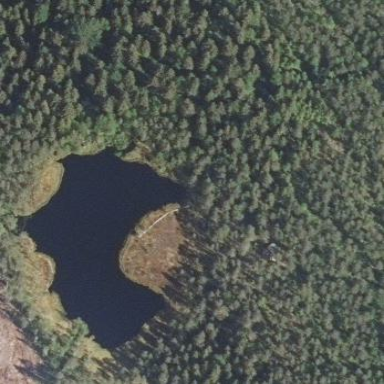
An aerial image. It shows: Serene pond surrounded by nature.